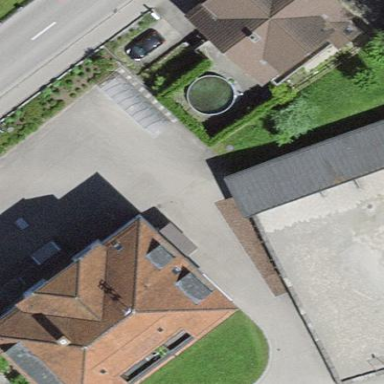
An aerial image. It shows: School building.